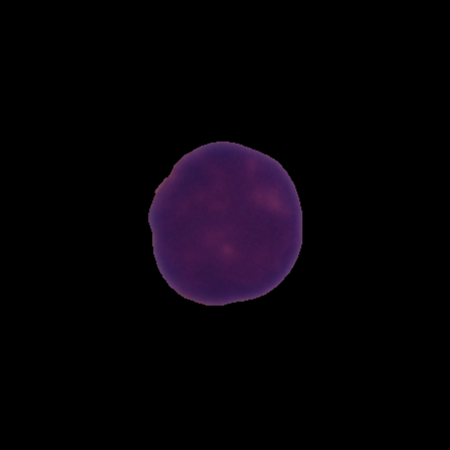
Label: healthy